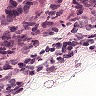
Metastatic tissue present: yes